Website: home-depot
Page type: receipt
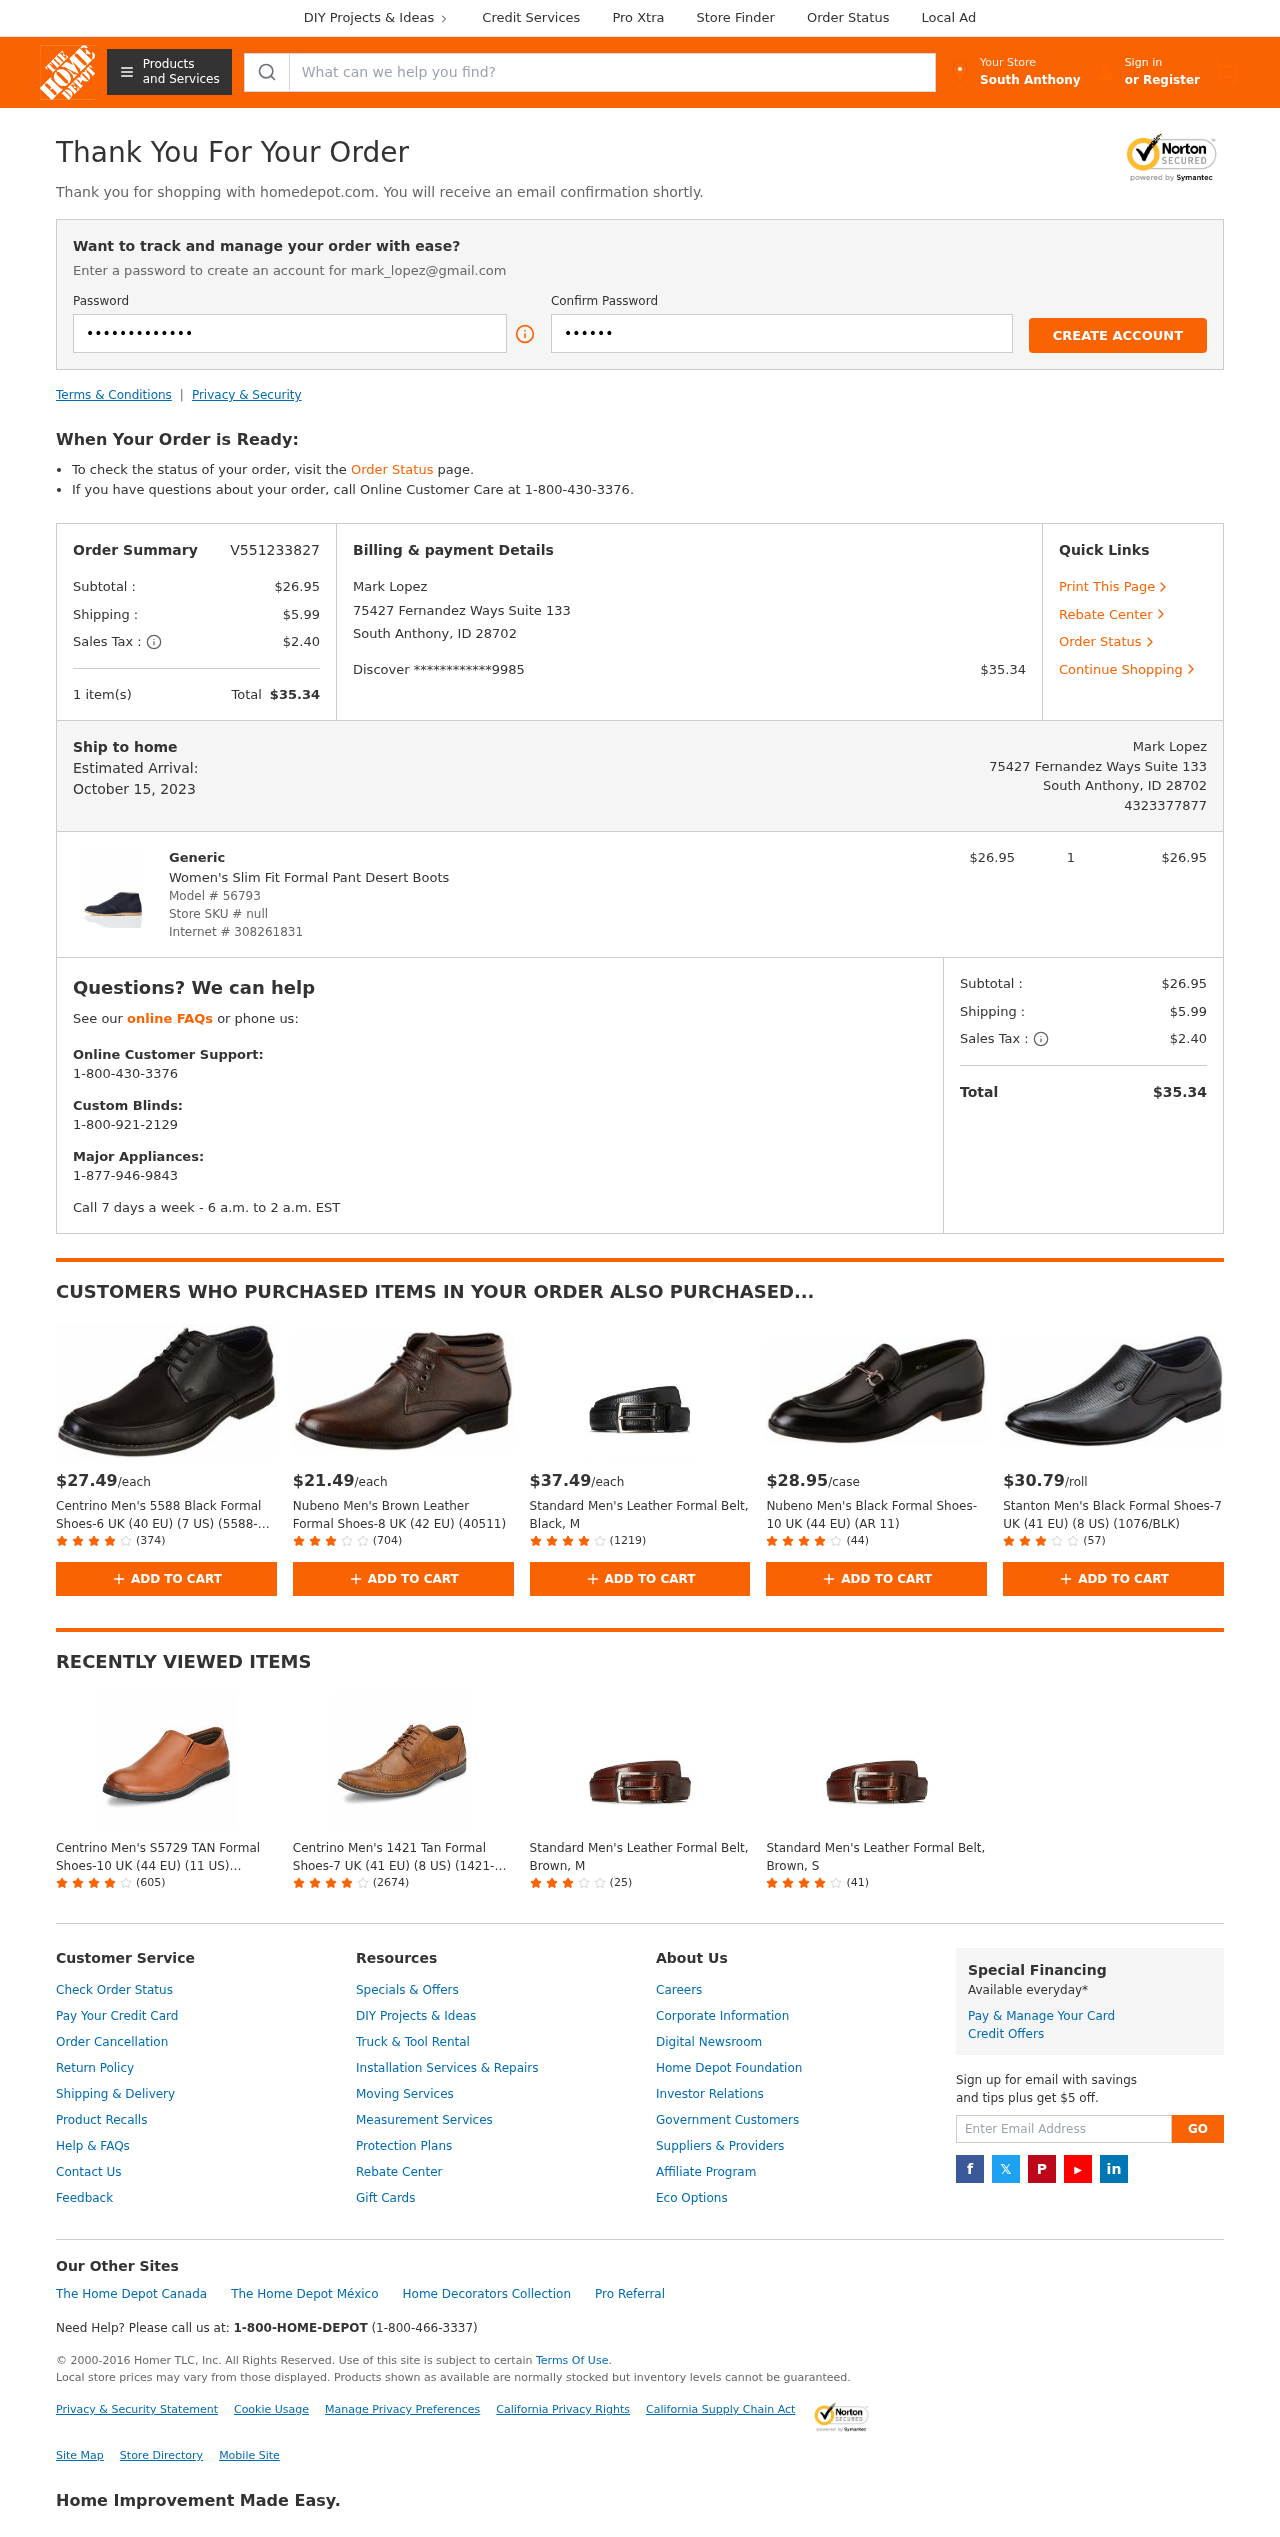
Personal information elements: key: PII_CARD_LAST4
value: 9985
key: PII_CARD_TYPE
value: Discover
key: PII_CITY
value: South Anthony
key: PII_EMAIL
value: mark_lopez@gmail.com
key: PII_FULLNAME
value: Mark Lopez
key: PII_PHONE
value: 4323377877
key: PII_STREET
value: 75427 Fernandez Ways Suite 133
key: PII_CITY_STATE_ZIP
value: South Anthony, ID 28702
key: PII_FULLNAME2
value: Mark Lopez
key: PII_POSTCODE
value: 28702
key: PII_STATE_ABBR
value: ID
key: PII_POSTCODE_FULL
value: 28702
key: PII_CITY_STATE
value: South Anthony, ID
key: PII_POSTCODE_NUMERIC
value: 28702
Product elements: key: PRODUCT1_BRAND
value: Generic
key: PRODUCT1_NAME
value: Women's Slim Fit Formal Pant Desert Boots
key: PRODUCT1_PRICE
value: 26.95
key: PRODUCT1_QUANTITY
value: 1
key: PRODUCT2_PRICE
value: $27.49
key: PRODUCT2_NAME
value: Centrino Men's 5588 Black Formal Shoes-6 UK (40 EU) (7 US) (5588-01)
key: PRODUCT2_NUM_RATINGS
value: (374)
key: PRODUCT3_PRICE
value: $21.49
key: PRODUCT3_NAME
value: Nubeno Men's Brown Leather Formal Shoes-8 UK (42 EU) (40511)
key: PRODUCT3_NUM_RATINGS
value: (704)
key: PRODUCT4_PRICE
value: $37.49
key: PRODUCT4_NAME
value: Standard Men's Leather Formal Belt, Black, M
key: PRODUCT4_NUM_RATINGS
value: (1219)
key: PRODUCT5_PRICE
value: $28.95
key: PRODUCT5_NAME
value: Nubeno Men's Black Formal Shoes-10 UK (44 EU) (AR 11)
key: PRODUCT5_NUM_RATINGS
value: (44)
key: PRODUCT6_PRICE
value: $30.79
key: PRODUCT6_NAME
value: Stanton Men's Black Formal Shoes-7 UK (41 EU) (8 US) (1076/BLK)
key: PRODUCT6_NUM_RATINGS
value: (57)
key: PRODUCT7_NAME
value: Centrino Men's S5729 TAN Formal Shoes-10 UK (44 EU) (11 US) (S5729-1)
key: PRODUCT7_NUM_RATINGS
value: (605)
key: PRODUCT8_NAME
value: Centrino Men's 1421 Tan Formal Shoes-7 UK (41 EU) (8 US) (1421-03)
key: PRODUCT8_NUM_RATINGS
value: (2674)
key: PRODUCT9_NAME
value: Standard Men's Leather Formal Belt, Brown, M
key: PRODUCT9_NUM_RATINGS
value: (25)
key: PRODUCT10_NAME
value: Standard Men's Leather Formal Belt, Brown, S
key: PRODUCT10_NUM_RATINGS
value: (41)
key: PRODUCT_MODEL_NUMBER
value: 56793
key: PRODUCT_INTERNET_NUMBER
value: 308261831
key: PRODUCT1_LINE_TOTAL
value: $26.95
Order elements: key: ORDER_ID
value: V551233827
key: ORDER_SUBTOTAL
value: $26.95
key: ORDER_SHIPPING_COST
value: $5.99
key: ORDER_TAX
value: $2.40
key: ORDER_NUM_ITEMS
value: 1 item(s)
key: ORDER_TOTAL
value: $35.34
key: ORDER_DELIVERY_DATE
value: October 15, 2023
Search elements: key: HEADER_SEARCH
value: What can we help you find?
Other elements: key: STORE_SKU
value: null